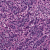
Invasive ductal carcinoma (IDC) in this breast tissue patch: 1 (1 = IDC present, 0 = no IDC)